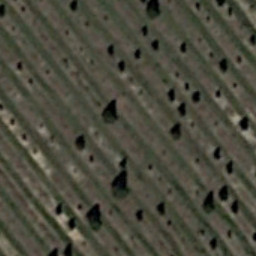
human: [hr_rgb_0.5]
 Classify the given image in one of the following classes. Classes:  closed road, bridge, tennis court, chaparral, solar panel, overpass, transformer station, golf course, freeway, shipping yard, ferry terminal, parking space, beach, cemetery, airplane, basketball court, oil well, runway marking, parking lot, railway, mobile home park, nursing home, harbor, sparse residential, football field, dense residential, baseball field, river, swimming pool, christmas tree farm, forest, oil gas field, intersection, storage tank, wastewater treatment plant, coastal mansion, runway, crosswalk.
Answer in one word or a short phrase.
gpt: christmas tree farm